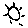
Label: sun